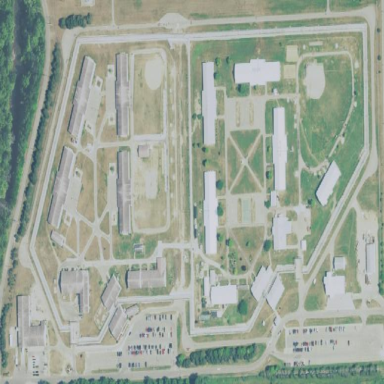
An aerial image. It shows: Prison.